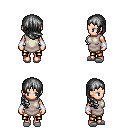
a pixel art fantasy rpg character, female body template, human, light skin, white tunic, gold greaves, gray right-swept hairstyle, white cloth bracers, white slippers, four views (front, back, left, right), 2x2 character sprite sheet, small pixel art, hard edges, no anti-aliasing